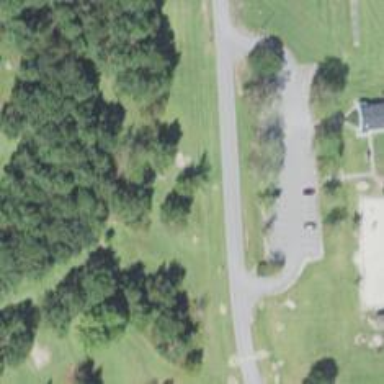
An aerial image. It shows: Disc golf basket.